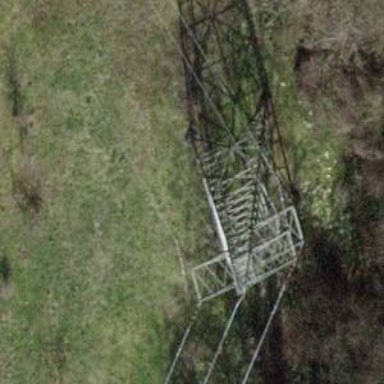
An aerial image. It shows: Power line in the image.